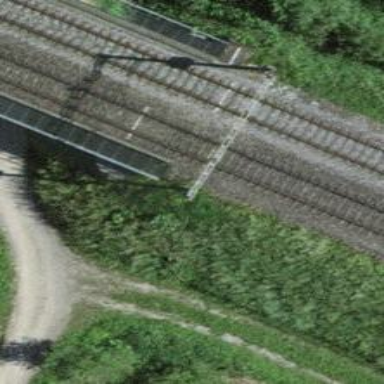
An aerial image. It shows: Single-track railway bridge with electrified contact line.